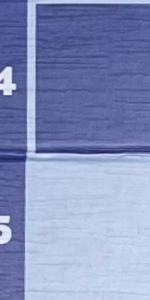
Label: Empty